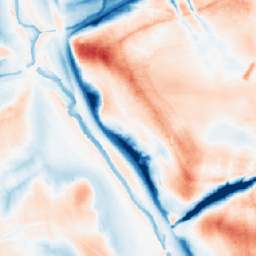
Category: edge_preserving
Decomposition family: guided
Decomposition parameters: radius: 16
eps: 1
Upsampling method: nearest
Upsampling parameters: scale: 4
Upsampling scale: 4